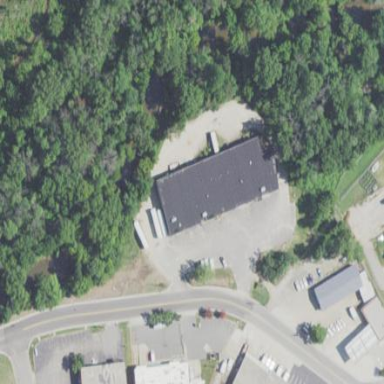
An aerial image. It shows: Commercial building.